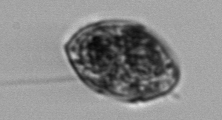
Label: Gyrodinium